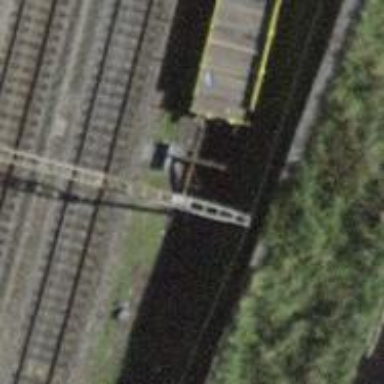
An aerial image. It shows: Railway buffer stop.